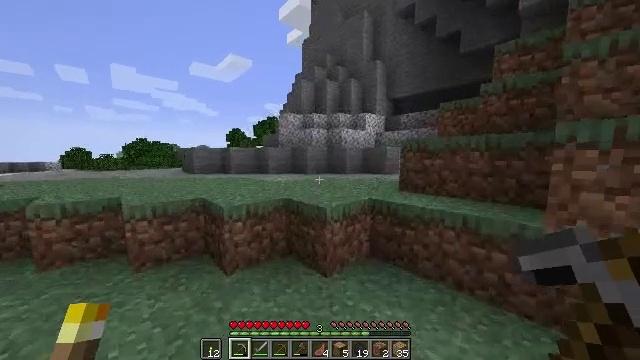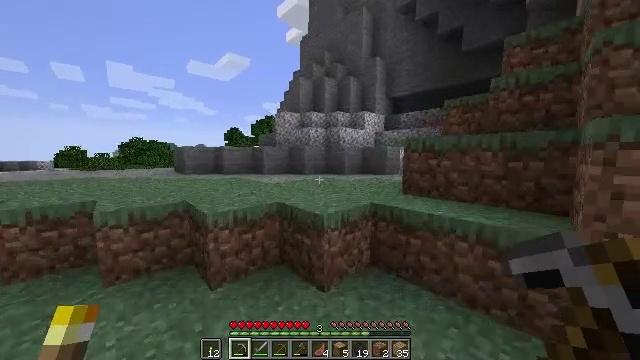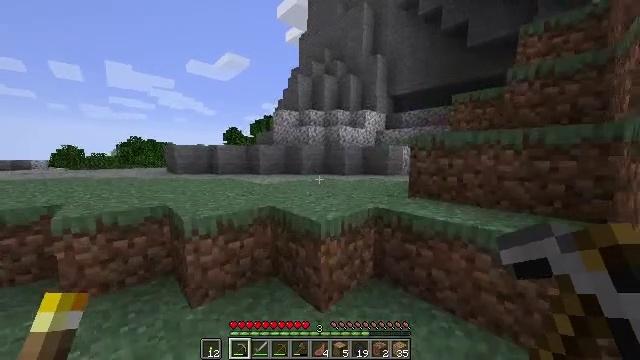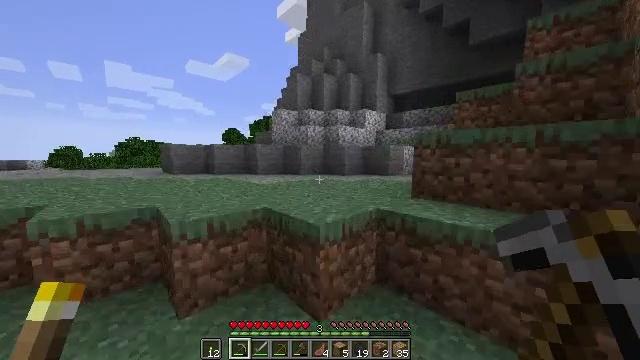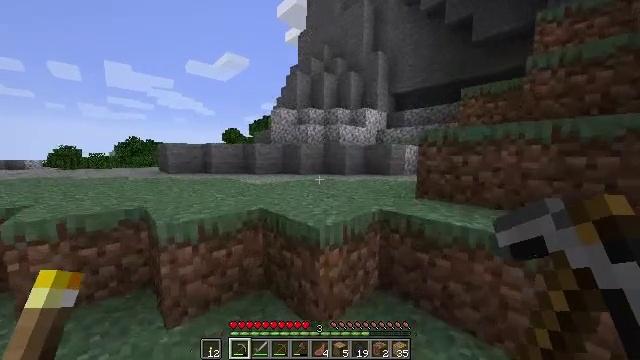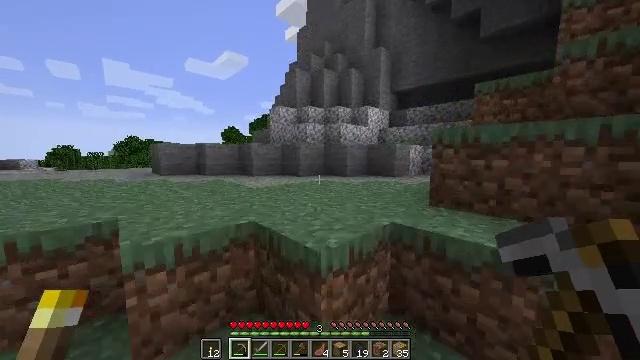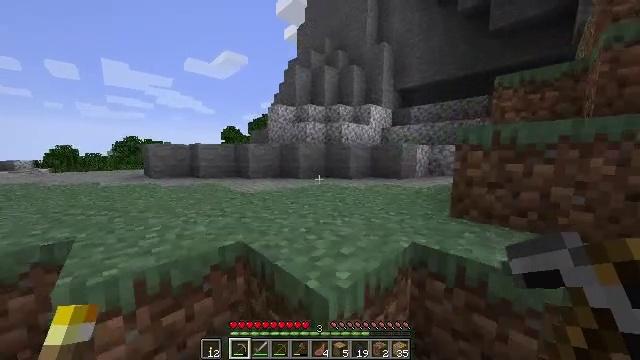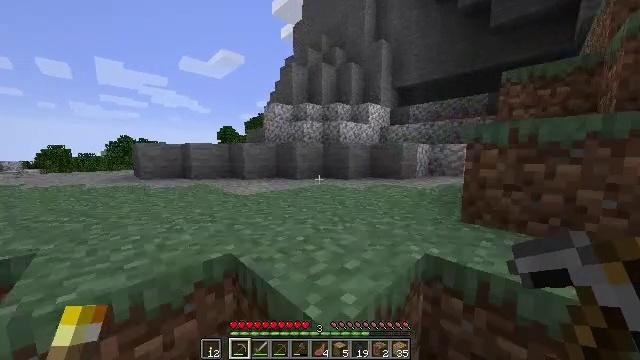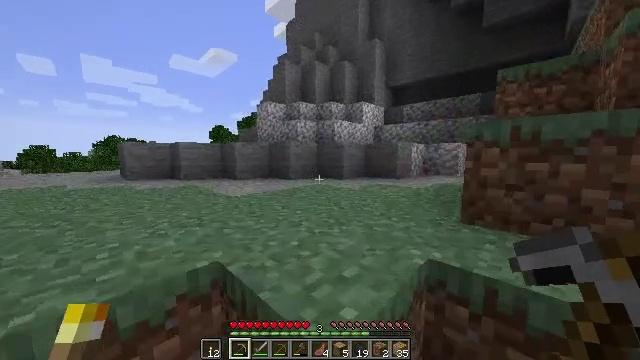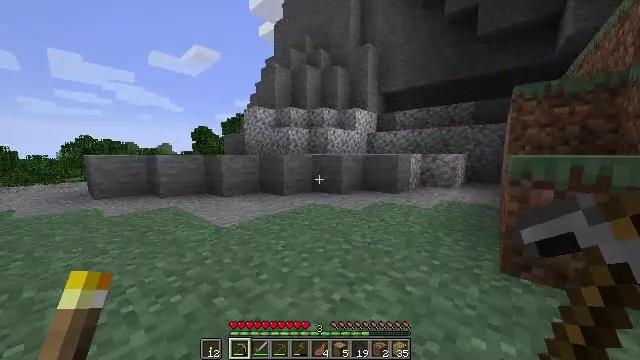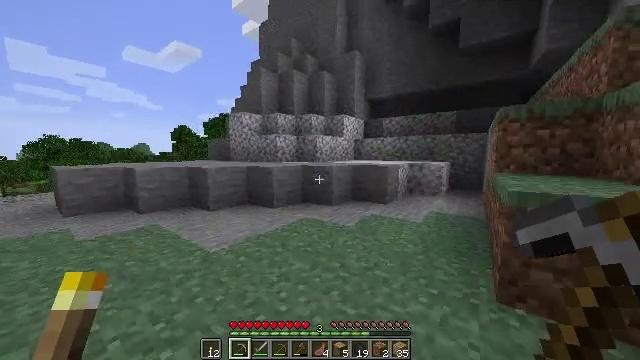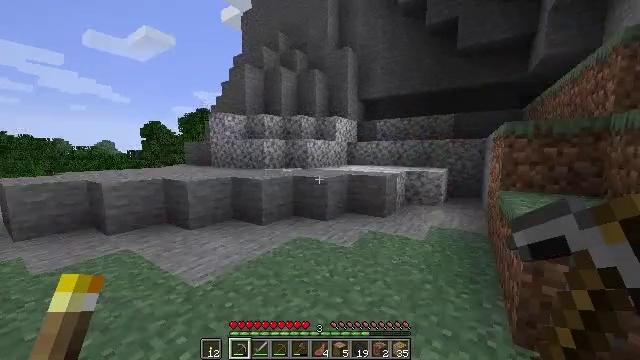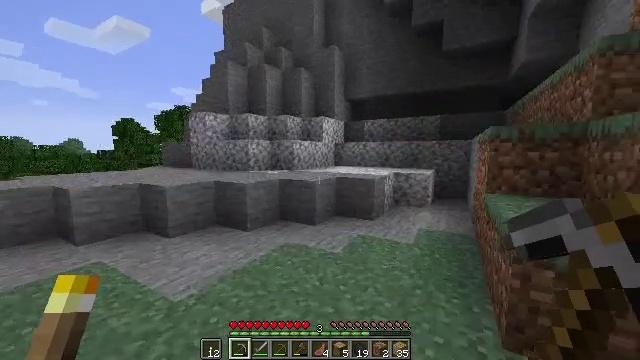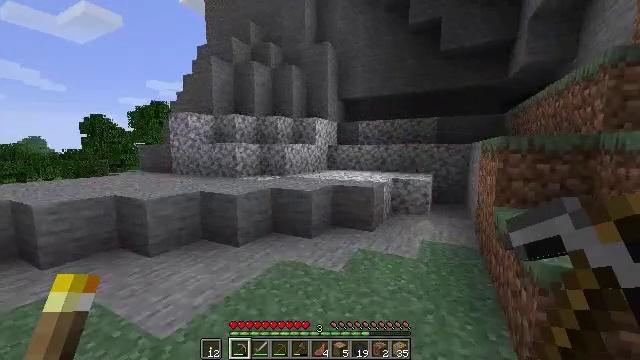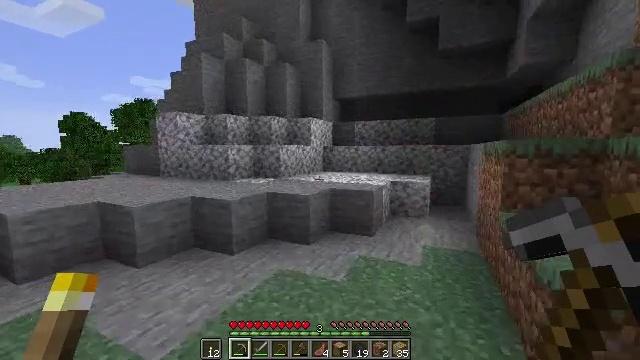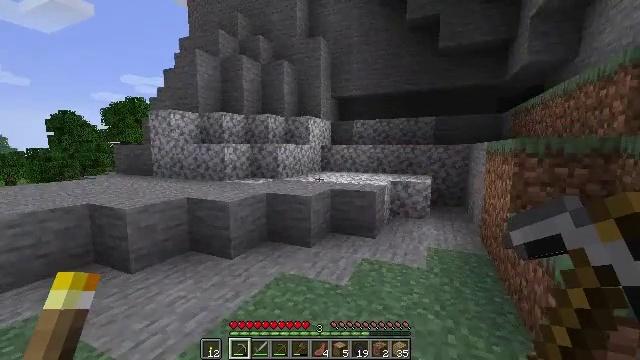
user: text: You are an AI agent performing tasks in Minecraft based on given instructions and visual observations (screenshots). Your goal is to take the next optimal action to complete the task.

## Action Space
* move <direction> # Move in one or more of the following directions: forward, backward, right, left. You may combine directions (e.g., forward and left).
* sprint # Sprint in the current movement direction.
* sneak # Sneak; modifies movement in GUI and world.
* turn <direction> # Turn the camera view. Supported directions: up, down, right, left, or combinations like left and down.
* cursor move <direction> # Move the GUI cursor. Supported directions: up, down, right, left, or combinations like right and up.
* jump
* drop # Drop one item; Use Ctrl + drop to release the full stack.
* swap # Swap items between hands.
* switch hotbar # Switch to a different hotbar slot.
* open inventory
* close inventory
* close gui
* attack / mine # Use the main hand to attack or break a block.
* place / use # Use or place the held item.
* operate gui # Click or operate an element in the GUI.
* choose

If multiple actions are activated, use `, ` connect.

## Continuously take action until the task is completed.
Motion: motion action
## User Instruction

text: Harvest grass block to clear the area.
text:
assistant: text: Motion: move forward
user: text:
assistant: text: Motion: move forward
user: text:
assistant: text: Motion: move forward
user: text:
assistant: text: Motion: move forward
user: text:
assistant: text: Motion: move forward
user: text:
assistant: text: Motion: move forward
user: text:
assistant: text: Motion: move forward
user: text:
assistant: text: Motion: move forward, turn right
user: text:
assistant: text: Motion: move forward, turn right, jump
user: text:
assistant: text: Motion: move forward, turn right, jump
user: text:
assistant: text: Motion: move forward, turn right, jump
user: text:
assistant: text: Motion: move forward, turn right, jump
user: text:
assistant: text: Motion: move forward, turn right, jump
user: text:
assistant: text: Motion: move forward, turn right
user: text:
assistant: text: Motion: move forward, turn right
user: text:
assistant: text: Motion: move forward
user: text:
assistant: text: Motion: move forward
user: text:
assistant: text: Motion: move forward
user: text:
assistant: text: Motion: move forward
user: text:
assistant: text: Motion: move forward, turn right
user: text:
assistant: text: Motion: move forward, turn right
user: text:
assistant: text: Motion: move forward, turn right
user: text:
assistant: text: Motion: move forward
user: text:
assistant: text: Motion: move forward
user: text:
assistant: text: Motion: move forward, turn left and down
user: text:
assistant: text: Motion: move forward, turn left and down
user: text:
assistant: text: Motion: move forward, turn left
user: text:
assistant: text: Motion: move forward, turn left
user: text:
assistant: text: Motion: move forward, turn left
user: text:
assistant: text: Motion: move forward, turn left